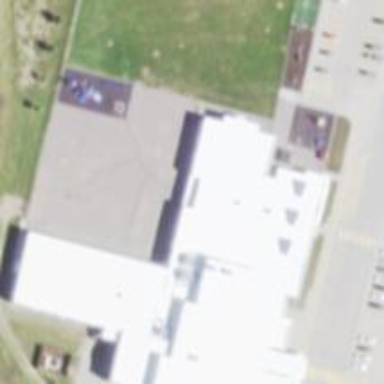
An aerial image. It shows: School building.